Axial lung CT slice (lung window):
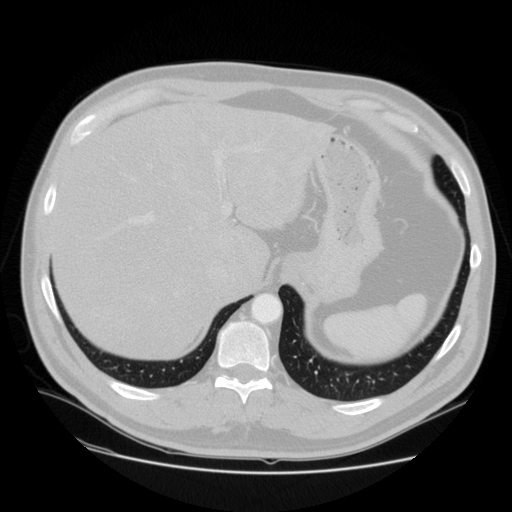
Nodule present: no